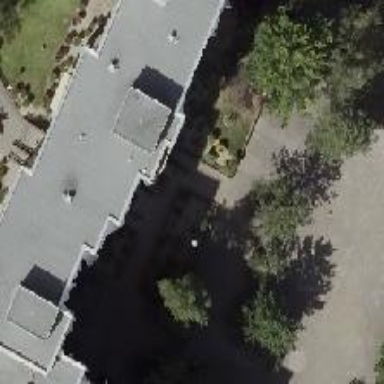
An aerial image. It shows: The image shows part of apartment building.